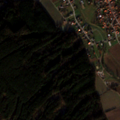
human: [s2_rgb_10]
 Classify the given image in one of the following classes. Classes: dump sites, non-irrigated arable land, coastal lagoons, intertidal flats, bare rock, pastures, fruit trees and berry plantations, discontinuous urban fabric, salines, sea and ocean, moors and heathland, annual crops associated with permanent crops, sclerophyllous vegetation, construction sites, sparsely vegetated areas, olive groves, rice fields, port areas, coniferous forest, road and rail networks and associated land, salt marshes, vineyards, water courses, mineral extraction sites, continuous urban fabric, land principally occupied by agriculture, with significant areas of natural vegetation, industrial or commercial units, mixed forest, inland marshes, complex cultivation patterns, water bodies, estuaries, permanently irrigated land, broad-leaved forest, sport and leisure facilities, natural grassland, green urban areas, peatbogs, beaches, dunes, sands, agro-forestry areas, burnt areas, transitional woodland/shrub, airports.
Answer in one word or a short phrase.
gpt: discontinuous urban fabric, non-irrigated arable land, complex cultivation patterns, coniferous forest, mixed forest